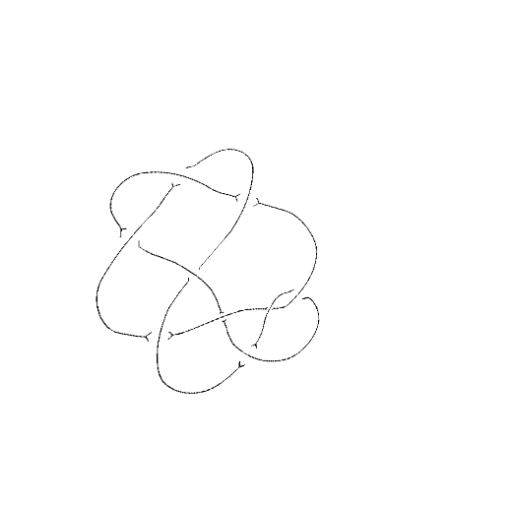
Crossing number: 9